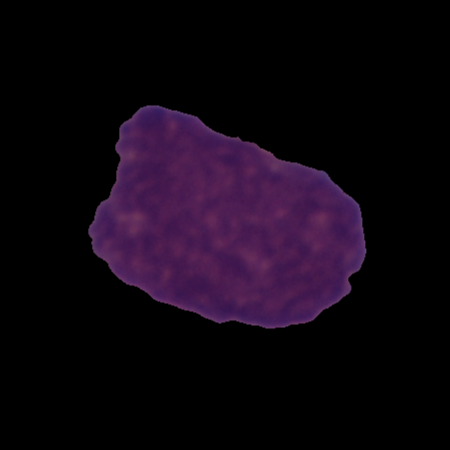
Label: cancer